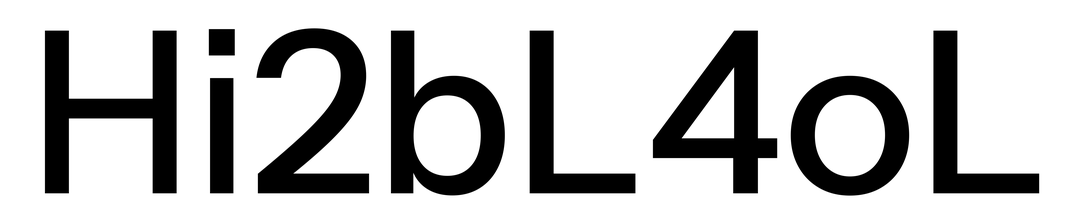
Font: InstrumentSans_Medium